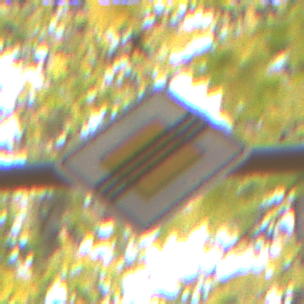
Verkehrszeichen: EndeVorfahrtsstrasse
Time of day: MorningAfternoon
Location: Outdoor (Nature)
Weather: Overcast
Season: Autumn
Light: Natural